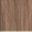
Piece: xx